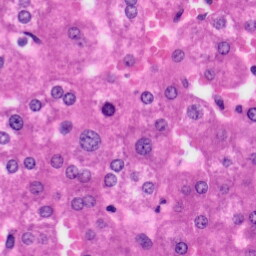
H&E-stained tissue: Liver